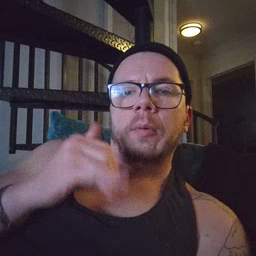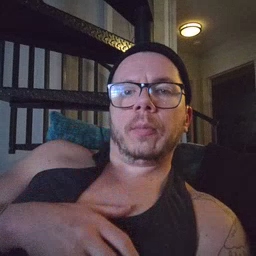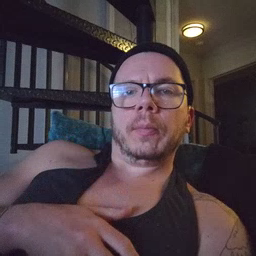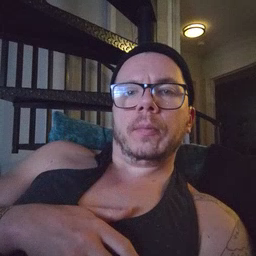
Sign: yellow